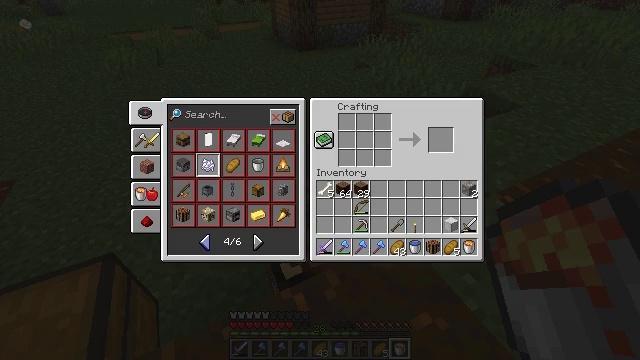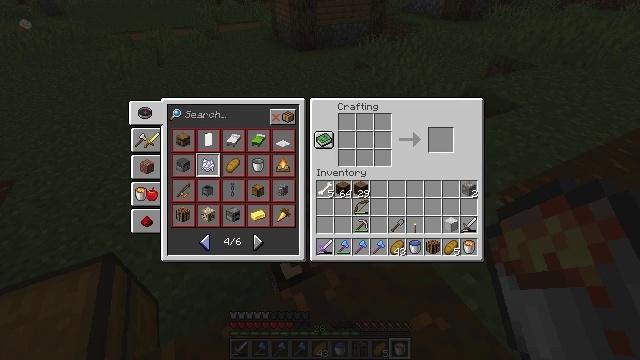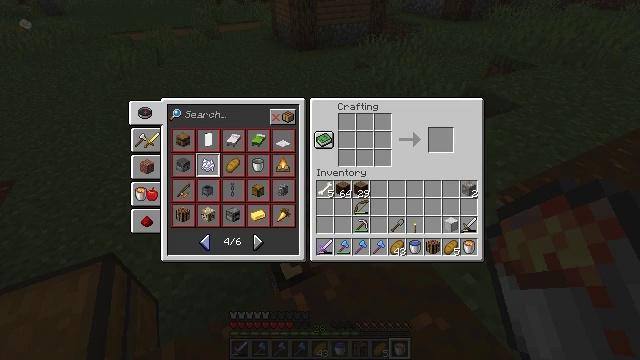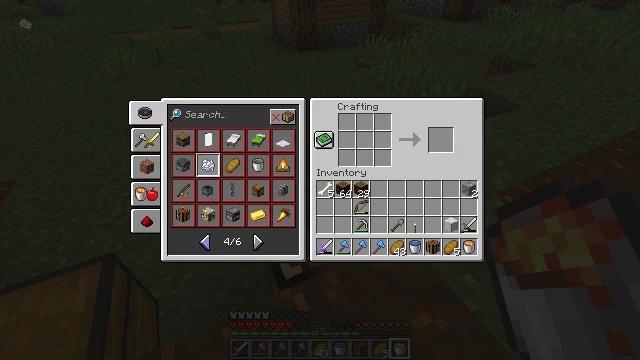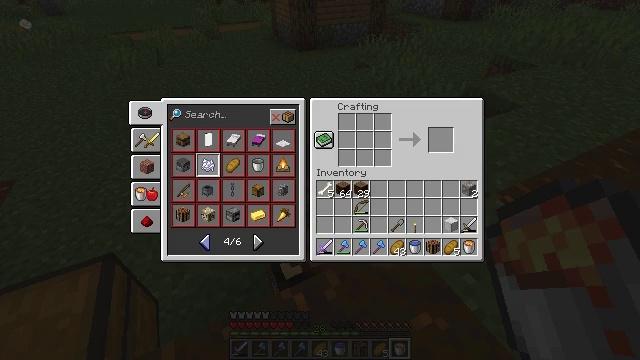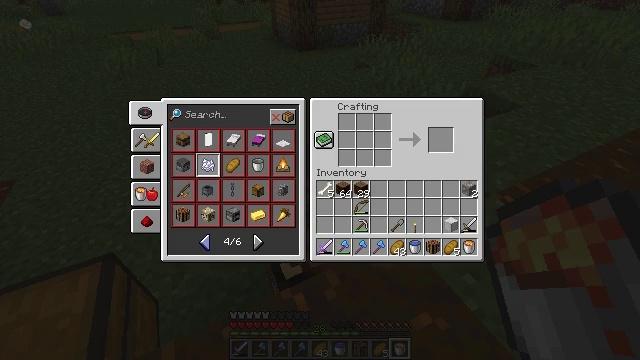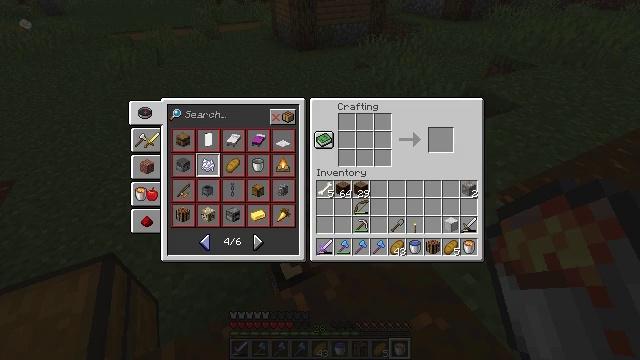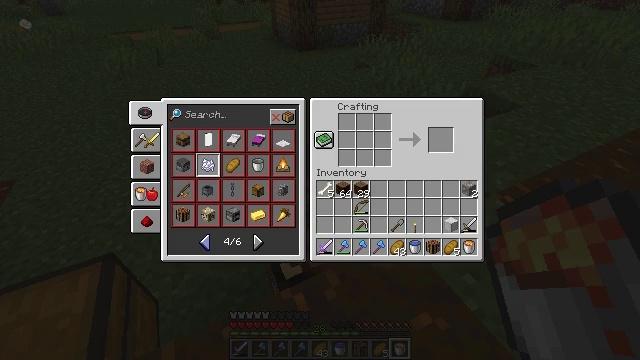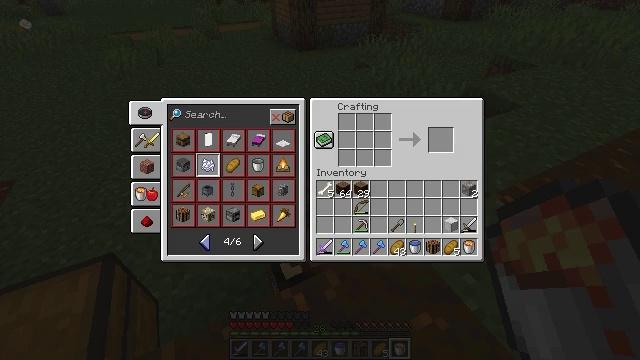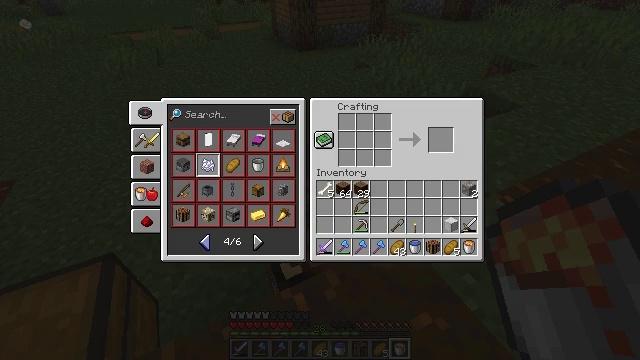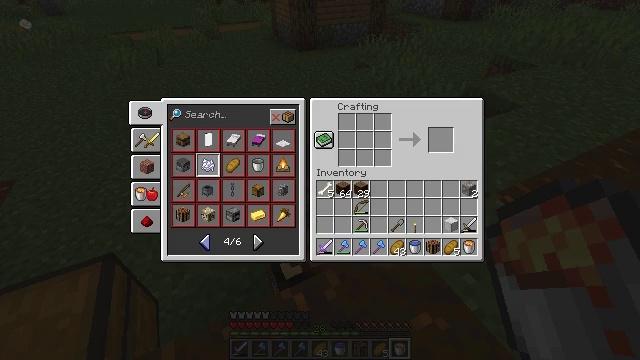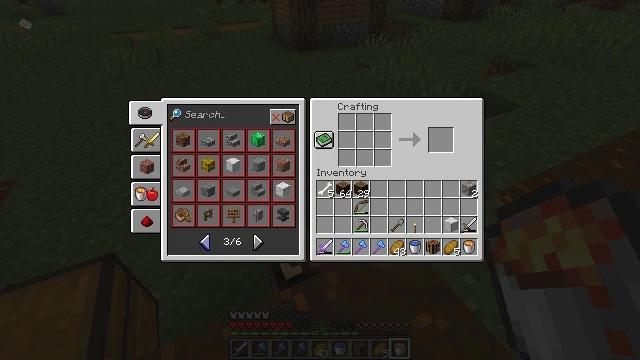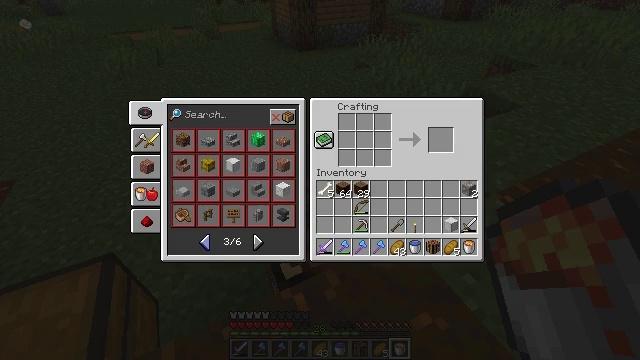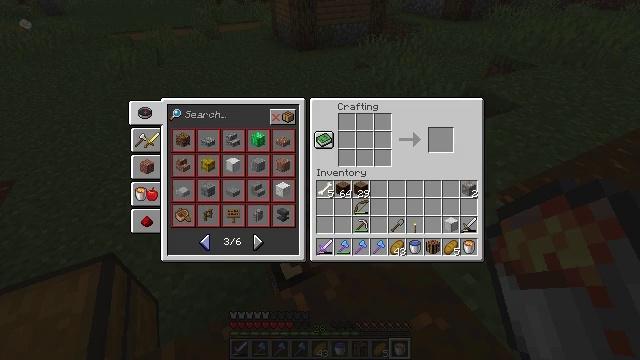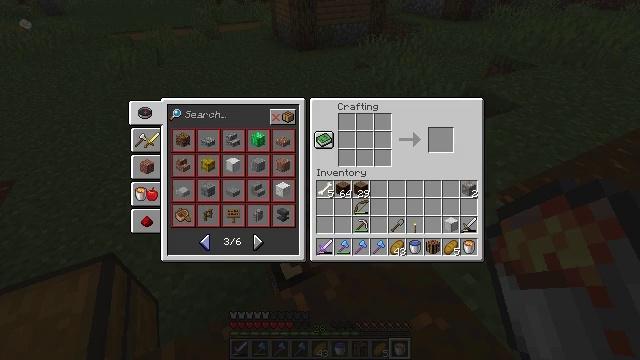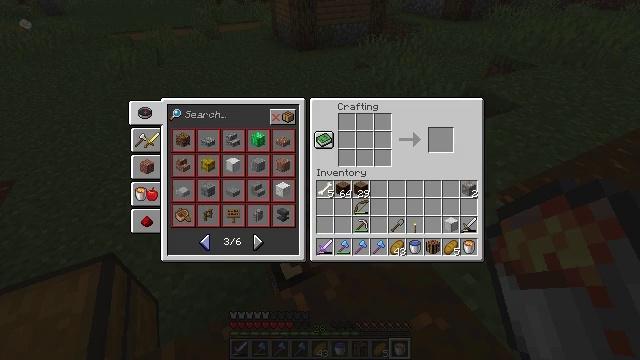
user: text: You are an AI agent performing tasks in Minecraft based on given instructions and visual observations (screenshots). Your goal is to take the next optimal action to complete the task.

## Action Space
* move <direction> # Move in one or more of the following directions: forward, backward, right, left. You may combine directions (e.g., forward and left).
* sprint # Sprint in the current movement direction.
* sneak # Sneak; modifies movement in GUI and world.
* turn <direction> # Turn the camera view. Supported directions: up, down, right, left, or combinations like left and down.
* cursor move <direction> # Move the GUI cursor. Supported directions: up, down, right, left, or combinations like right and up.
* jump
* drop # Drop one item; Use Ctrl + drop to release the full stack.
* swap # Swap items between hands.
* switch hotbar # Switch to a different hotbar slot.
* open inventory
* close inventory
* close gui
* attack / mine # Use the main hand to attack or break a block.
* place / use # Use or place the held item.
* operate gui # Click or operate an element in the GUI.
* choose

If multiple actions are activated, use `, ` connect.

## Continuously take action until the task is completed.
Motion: motion action
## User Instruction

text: Mine the spruce log from the forest.
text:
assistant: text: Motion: no_op
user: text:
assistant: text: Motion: no_op
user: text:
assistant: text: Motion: no_op
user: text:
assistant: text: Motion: no_op
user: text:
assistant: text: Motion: no_op
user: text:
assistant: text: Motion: no_op
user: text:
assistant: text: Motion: no_op
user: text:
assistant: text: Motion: no_op
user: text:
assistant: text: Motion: no_op
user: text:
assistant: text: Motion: no_op
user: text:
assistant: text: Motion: operate gui
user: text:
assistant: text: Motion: operate gui
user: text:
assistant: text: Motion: operate gui
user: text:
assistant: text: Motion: no_op
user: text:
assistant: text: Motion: no_op
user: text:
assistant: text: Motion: no_op
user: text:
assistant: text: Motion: no_op
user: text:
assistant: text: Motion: no_op
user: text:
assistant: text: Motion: no_op
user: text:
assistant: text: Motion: no_op
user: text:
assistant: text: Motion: no_op
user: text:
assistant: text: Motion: no_op
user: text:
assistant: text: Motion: no_op
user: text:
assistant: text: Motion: no_op
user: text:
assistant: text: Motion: no_op
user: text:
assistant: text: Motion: no_op
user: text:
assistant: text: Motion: no_op
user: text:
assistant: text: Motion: operate gui
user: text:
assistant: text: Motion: operate gui
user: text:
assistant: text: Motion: operate gui